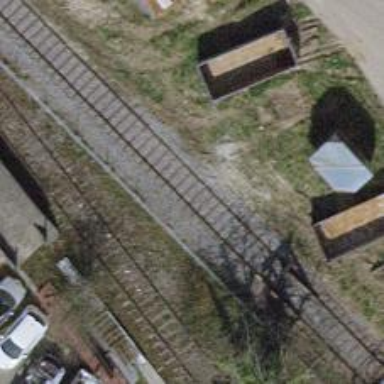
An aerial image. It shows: Single railway spur track.